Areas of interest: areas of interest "Home Appliance and Electronics Store"
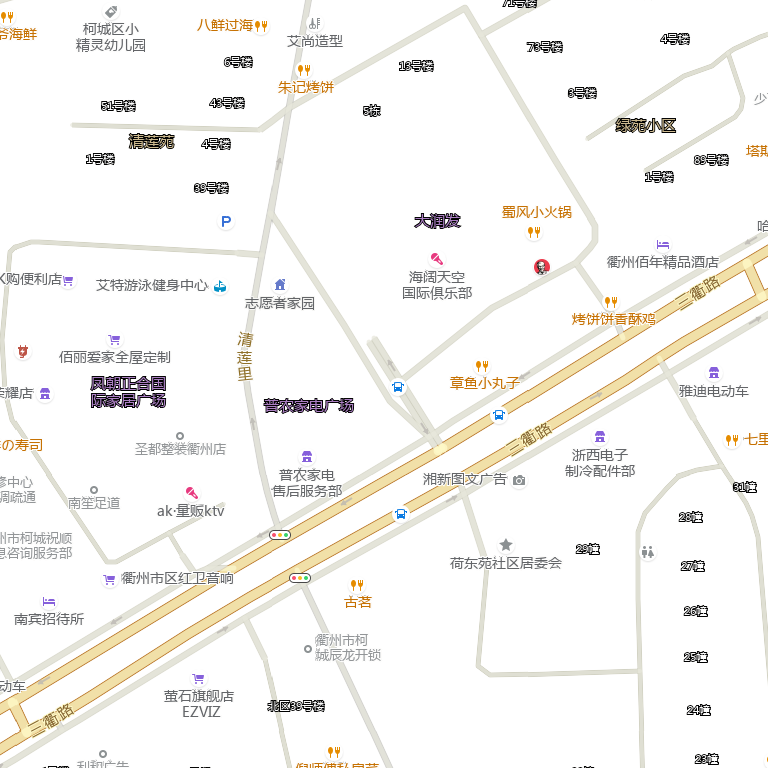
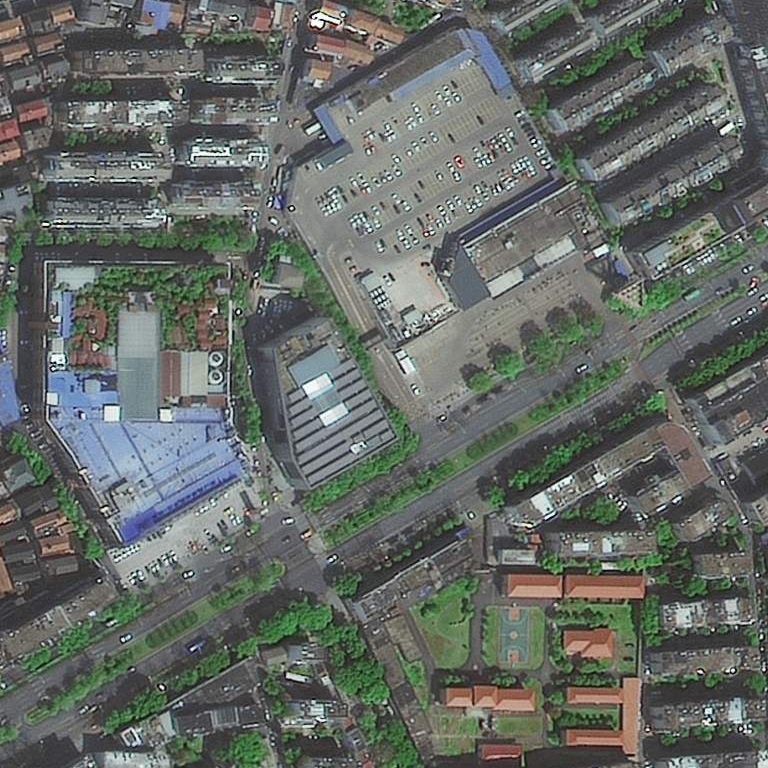